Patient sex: M
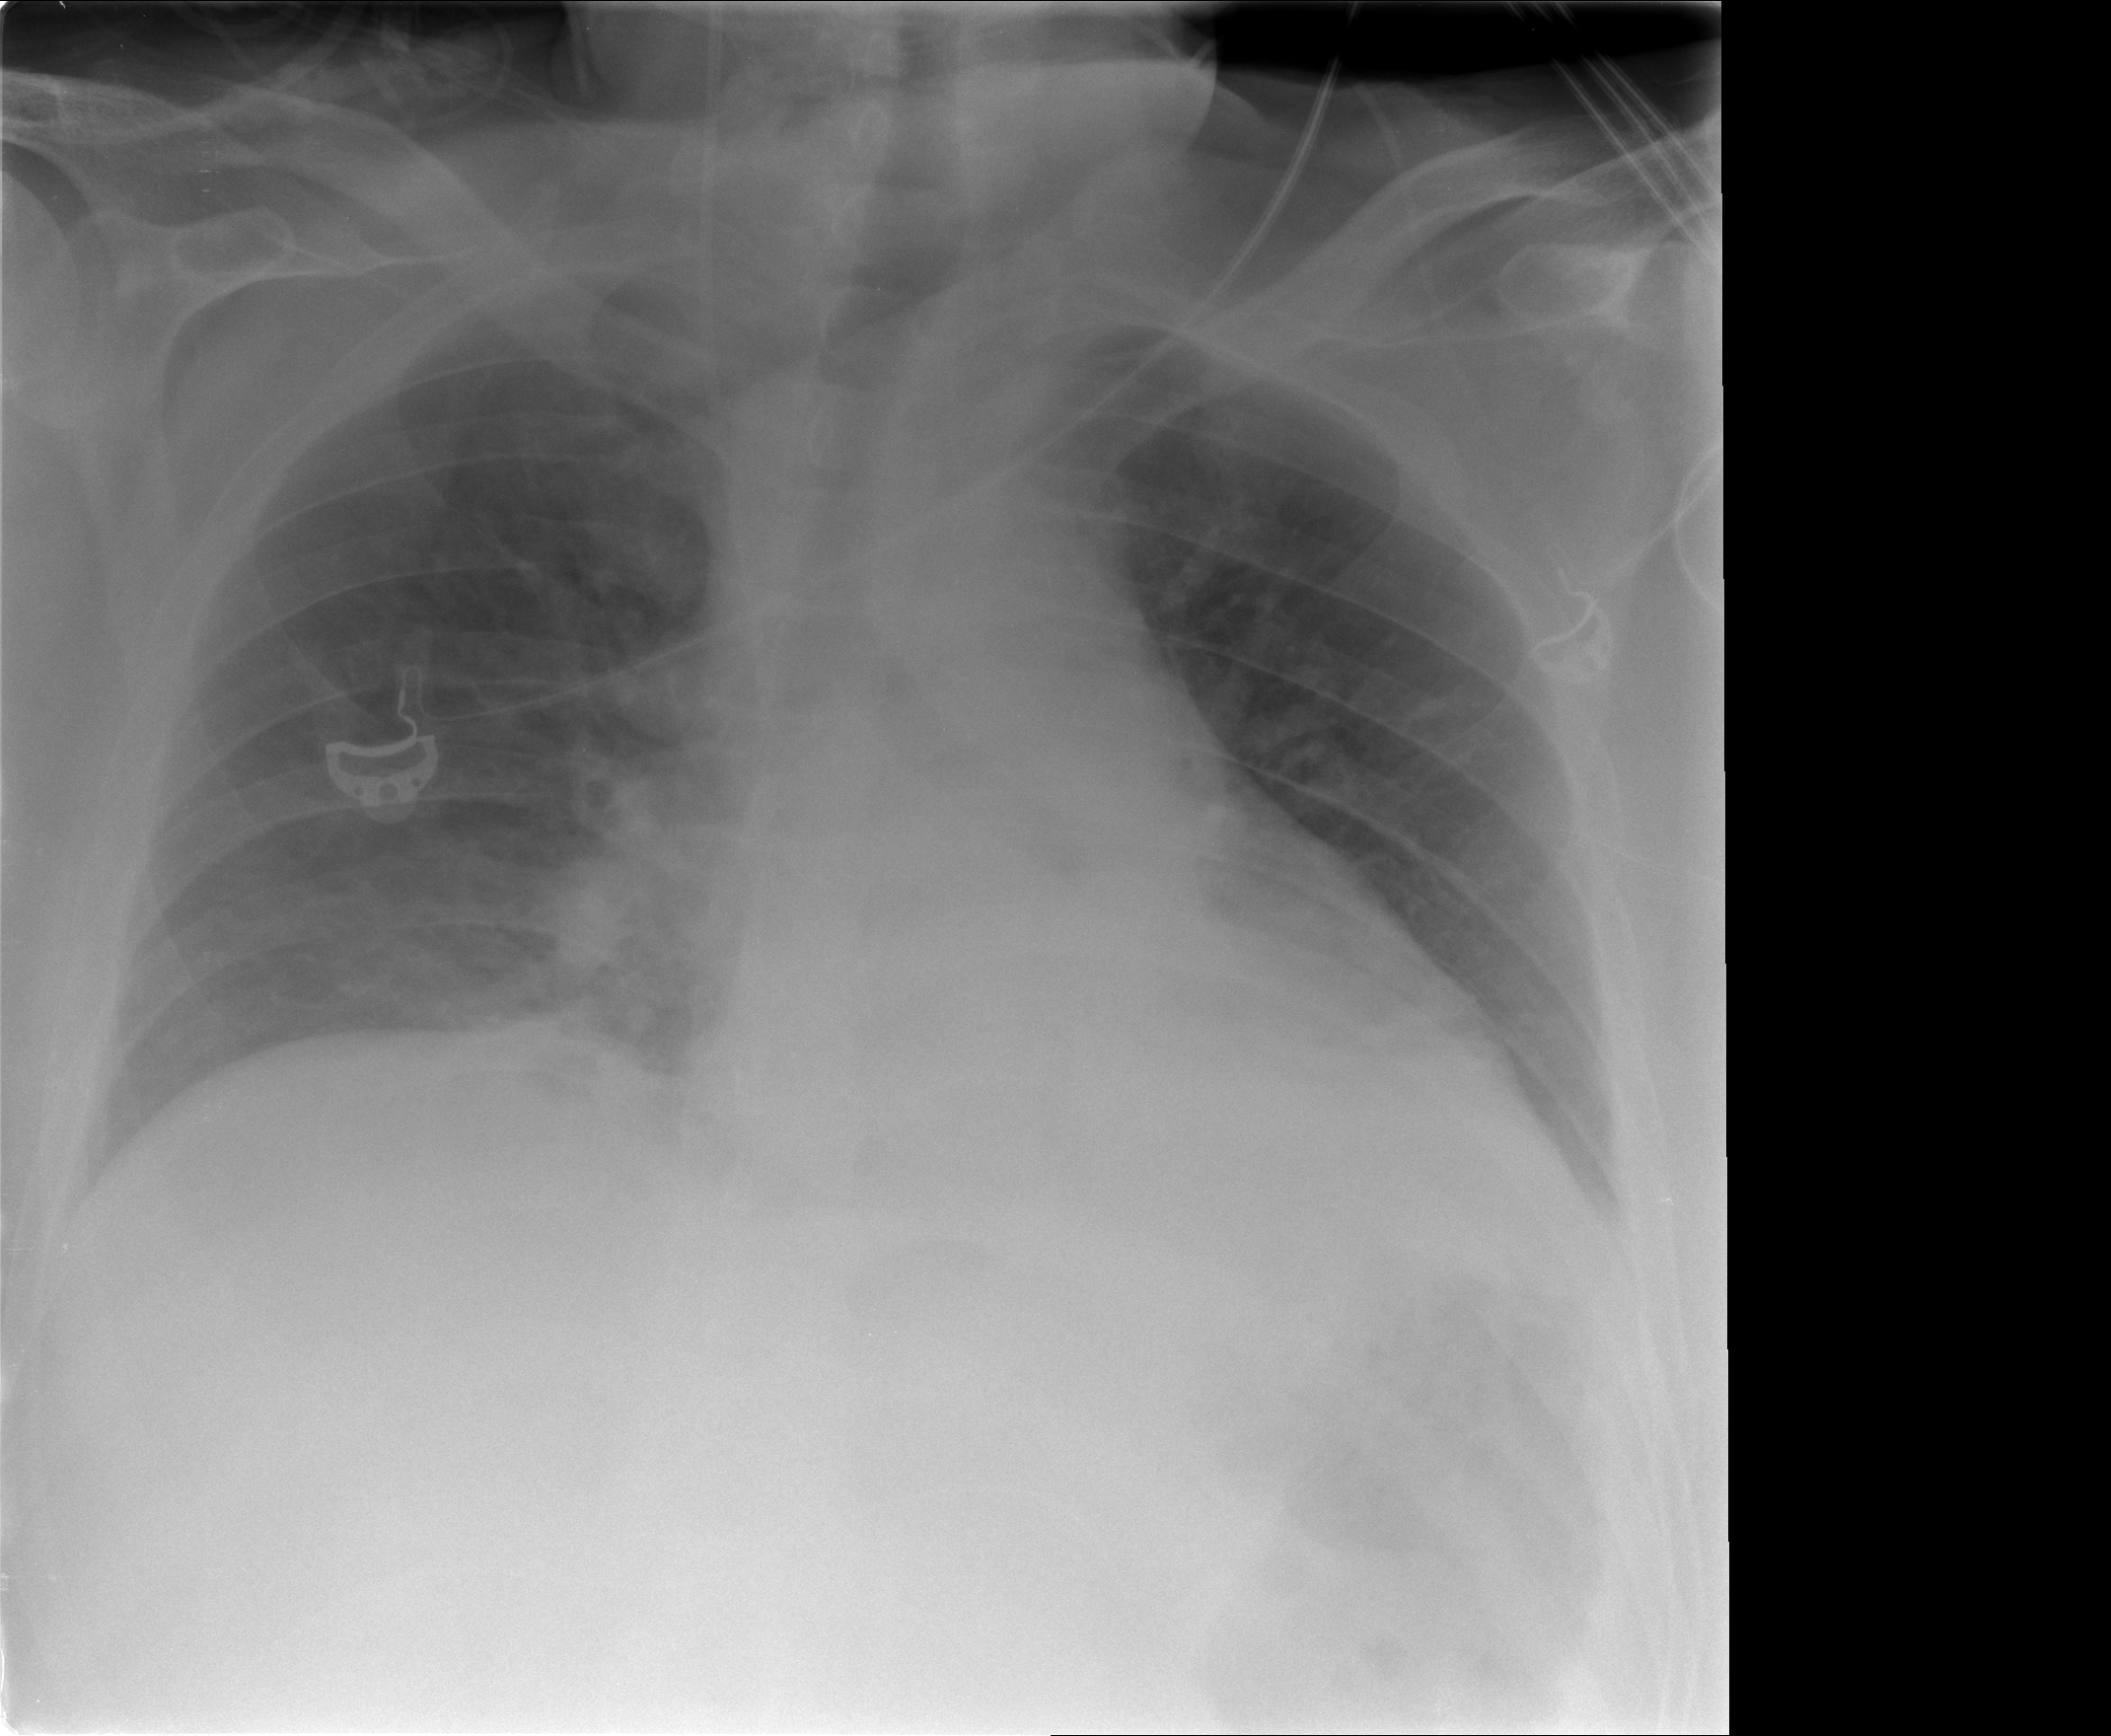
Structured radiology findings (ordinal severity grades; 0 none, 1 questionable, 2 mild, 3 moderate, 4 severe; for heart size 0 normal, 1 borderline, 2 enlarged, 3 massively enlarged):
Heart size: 1
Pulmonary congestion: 1
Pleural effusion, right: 0
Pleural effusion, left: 0
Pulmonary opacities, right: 0
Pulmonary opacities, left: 0
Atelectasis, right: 0
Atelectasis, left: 0